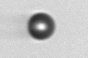
Label: bead